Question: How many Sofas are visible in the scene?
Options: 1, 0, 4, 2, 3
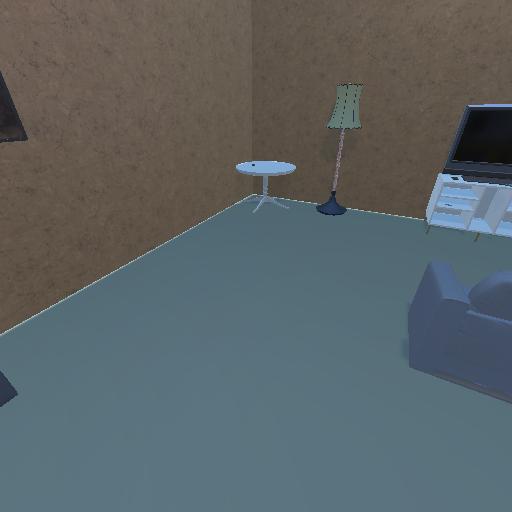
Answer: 1